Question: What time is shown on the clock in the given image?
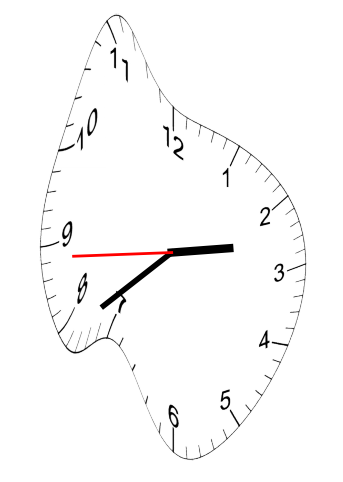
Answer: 02:38:44